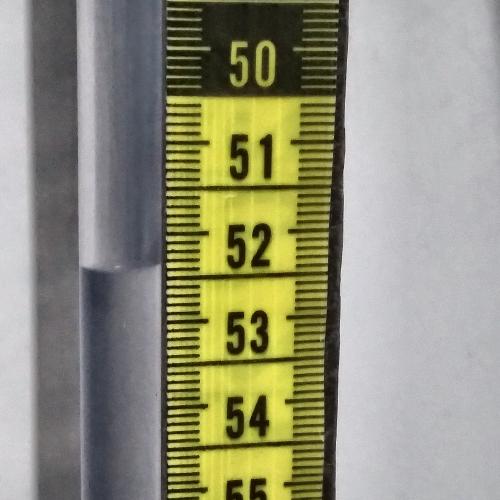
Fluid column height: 52.4 cm